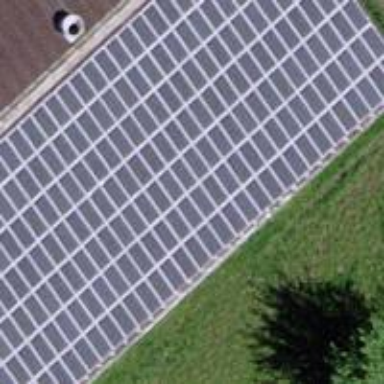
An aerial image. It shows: Solar photovoltaic panel generator.